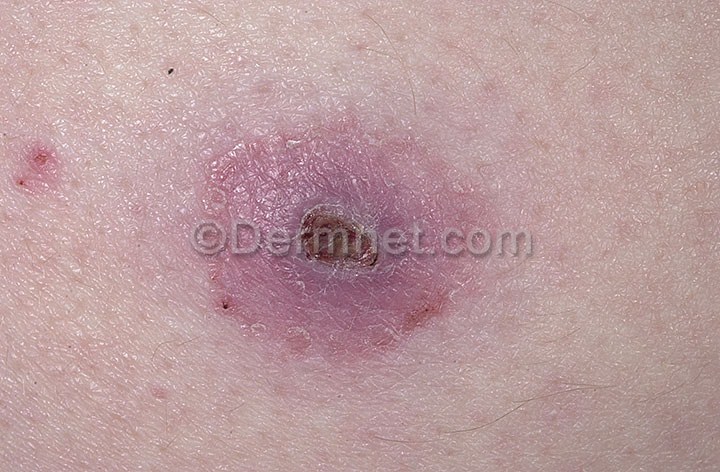
Disease: Cellulitis Impetigo and other Bacterial Infections